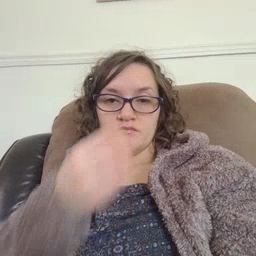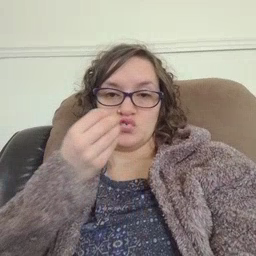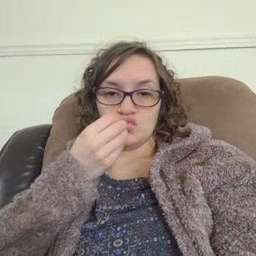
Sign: food